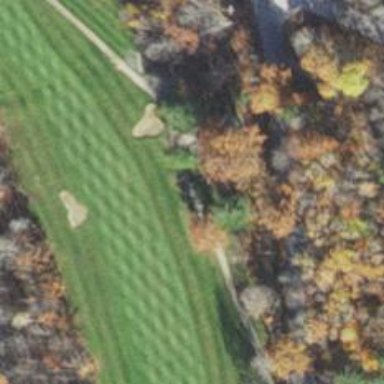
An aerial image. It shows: Path used for both walking and golf.